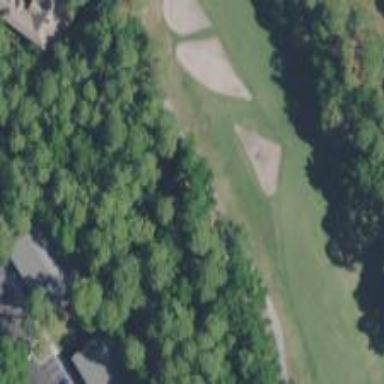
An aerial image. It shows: Path for both roads and golfers.